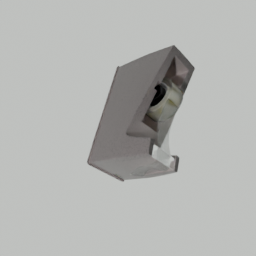
Label: tools